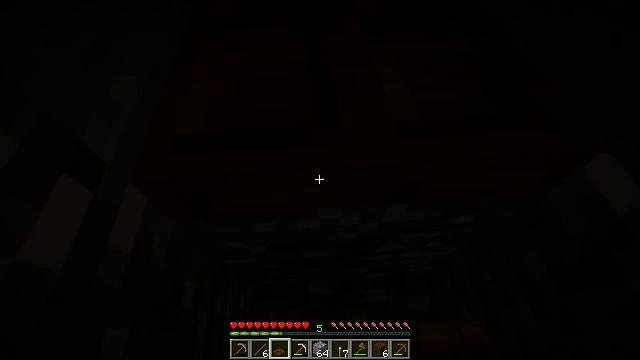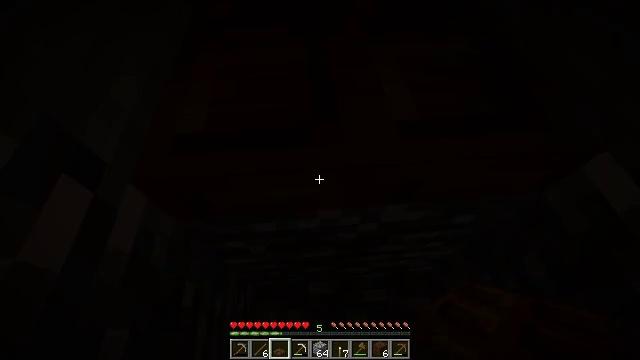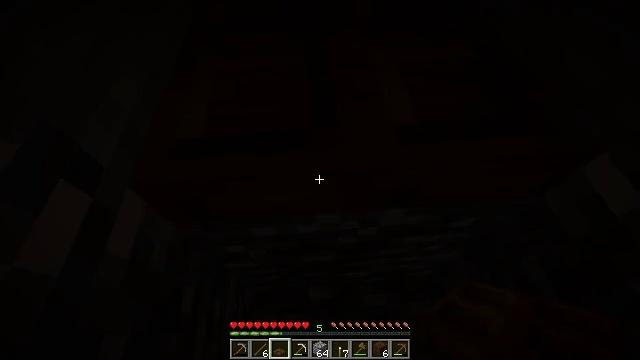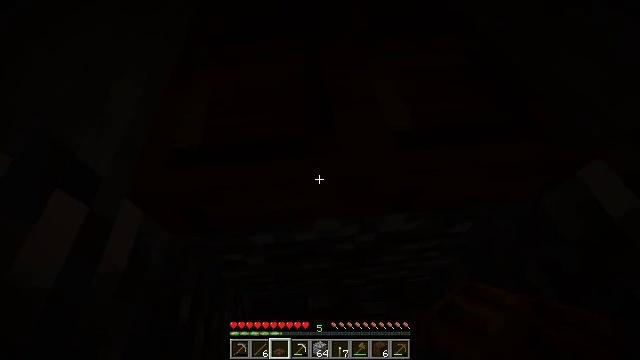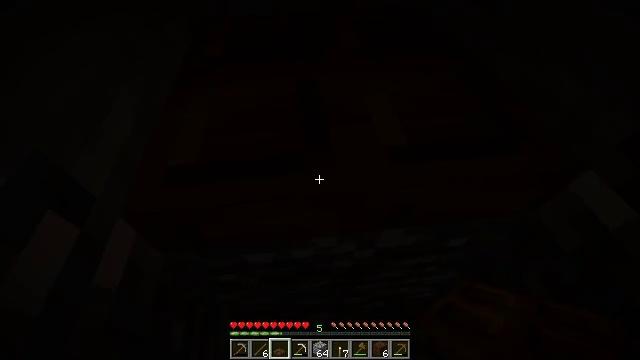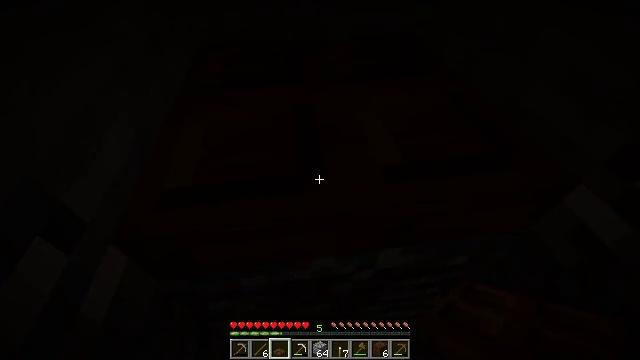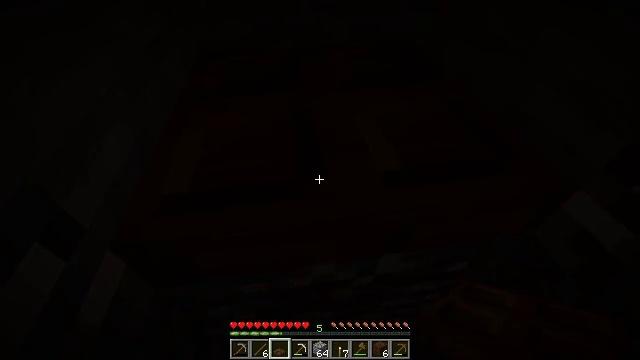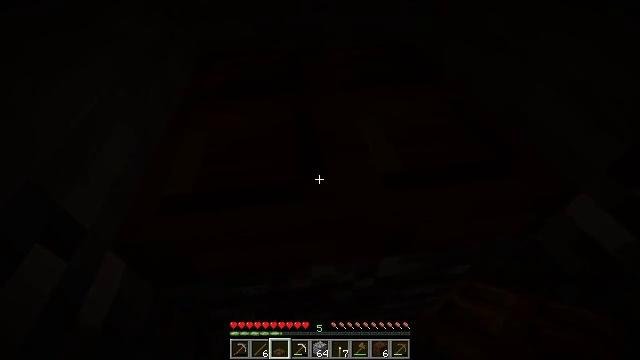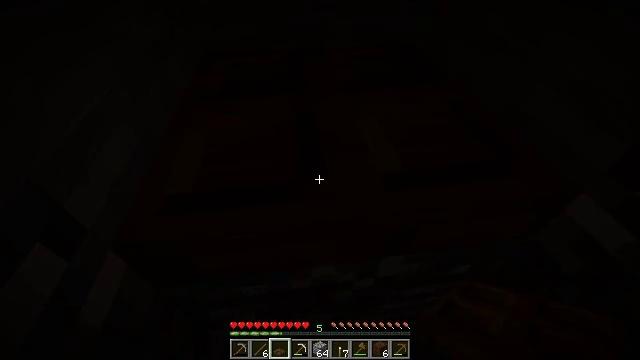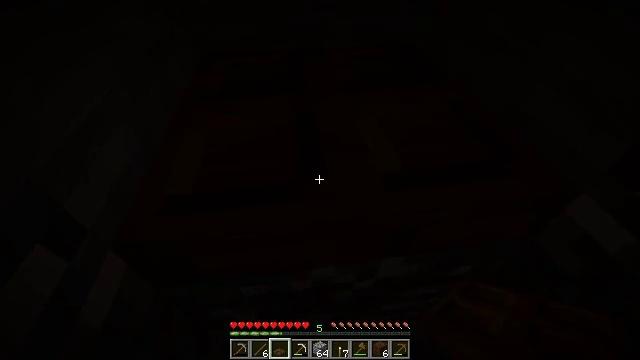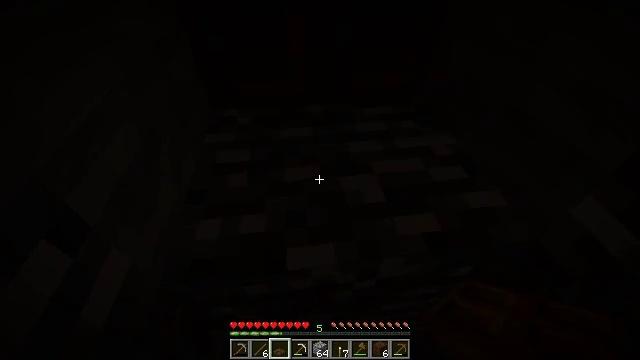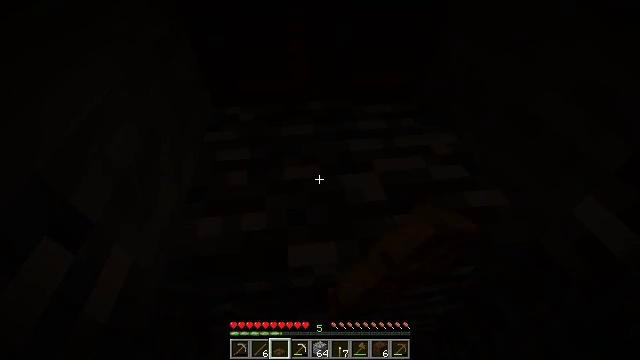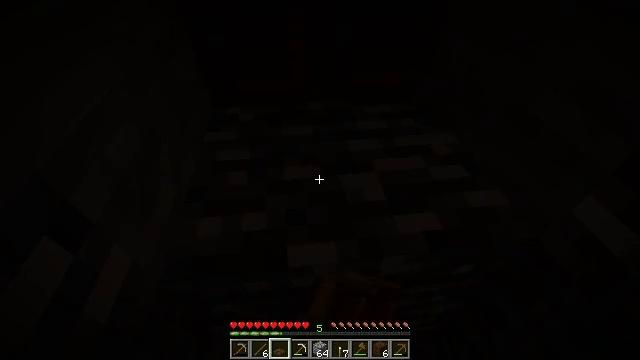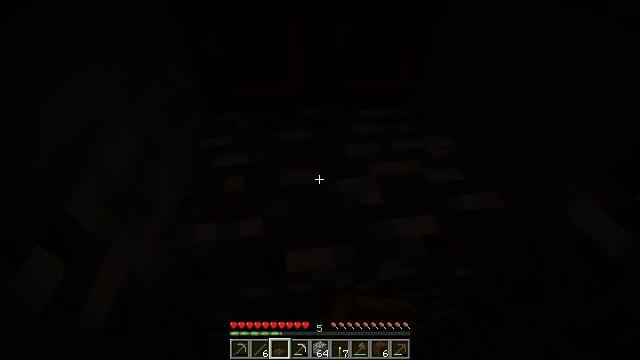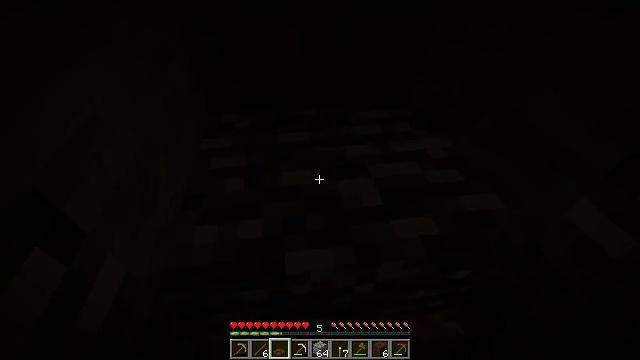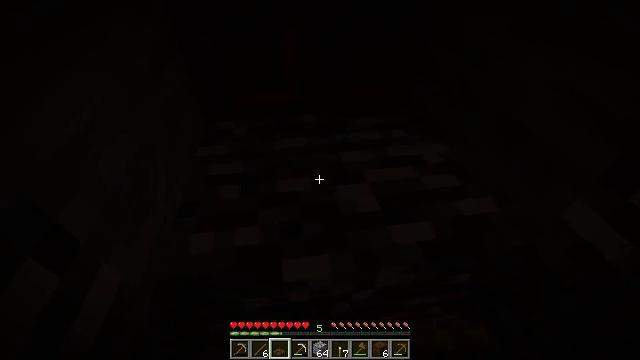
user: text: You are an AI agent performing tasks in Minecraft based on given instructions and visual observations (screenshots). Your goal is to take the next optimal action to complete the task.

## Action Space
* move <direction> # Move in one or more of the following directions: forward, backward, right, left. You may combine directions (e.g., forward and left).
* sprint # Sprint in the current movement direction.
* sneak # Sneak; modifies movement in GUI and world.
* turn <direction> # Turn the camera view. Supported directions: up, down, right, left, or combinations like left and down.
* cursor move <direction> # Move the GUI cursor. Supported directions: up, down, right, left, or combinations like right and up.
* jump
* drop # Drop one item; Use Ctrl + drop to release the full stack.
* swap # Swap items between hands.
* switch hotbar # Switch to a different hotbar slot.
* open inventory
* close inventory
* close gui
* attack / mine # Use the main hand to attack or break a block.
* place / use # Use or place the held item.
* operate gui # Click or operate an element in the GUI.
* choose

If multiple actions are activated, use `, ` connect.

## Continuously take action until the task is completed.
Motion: motion action
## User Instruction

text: Break the dark oak trapdoor to collect it.
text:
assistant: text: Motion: no_op
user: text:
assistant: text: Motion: no_op
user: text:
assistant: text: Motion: turn up
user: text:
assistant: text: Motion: turn right and up
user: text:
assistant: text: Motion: turn right and up
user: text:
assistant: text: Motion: turn up
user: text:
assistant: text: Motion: no_op
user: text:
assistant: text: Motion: no_op
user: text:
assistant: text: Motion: no_op
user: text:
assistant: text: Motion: use / place
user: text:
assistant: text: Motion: use / place
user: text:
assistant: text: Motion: use / place
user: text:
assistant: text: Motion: turn up
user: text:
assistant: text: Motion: no_op
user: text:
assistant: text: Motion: turn up
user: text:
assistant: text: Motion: turn right and up
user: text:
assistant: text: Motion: turn up
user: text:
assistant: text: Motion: turn up
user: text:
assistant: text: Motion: move forward, turn up
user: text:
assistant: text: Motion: move forward
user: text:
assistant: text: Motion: move forward
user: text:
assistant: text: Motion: move forward
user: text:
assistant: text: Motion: move forward, turn left
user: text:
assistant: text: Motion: move forward, turn left and down
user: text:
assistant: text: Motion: move forward, turn left and down
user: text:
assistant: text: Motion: move forward, turn left and down
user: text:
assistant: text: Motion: move forward
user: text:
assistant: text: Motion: move forward, turn down
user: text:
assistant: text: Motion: move forward, turn left and down, jump
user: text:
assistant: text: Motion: move forward, jump